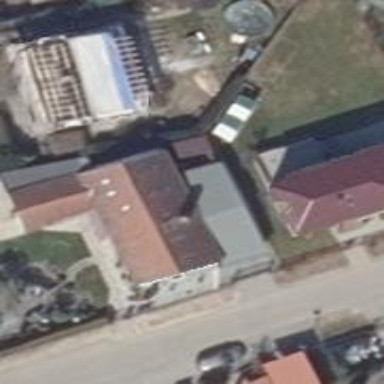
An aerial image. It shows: Gabled roofed house.